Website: bh-photo
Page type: stored-credit-cards
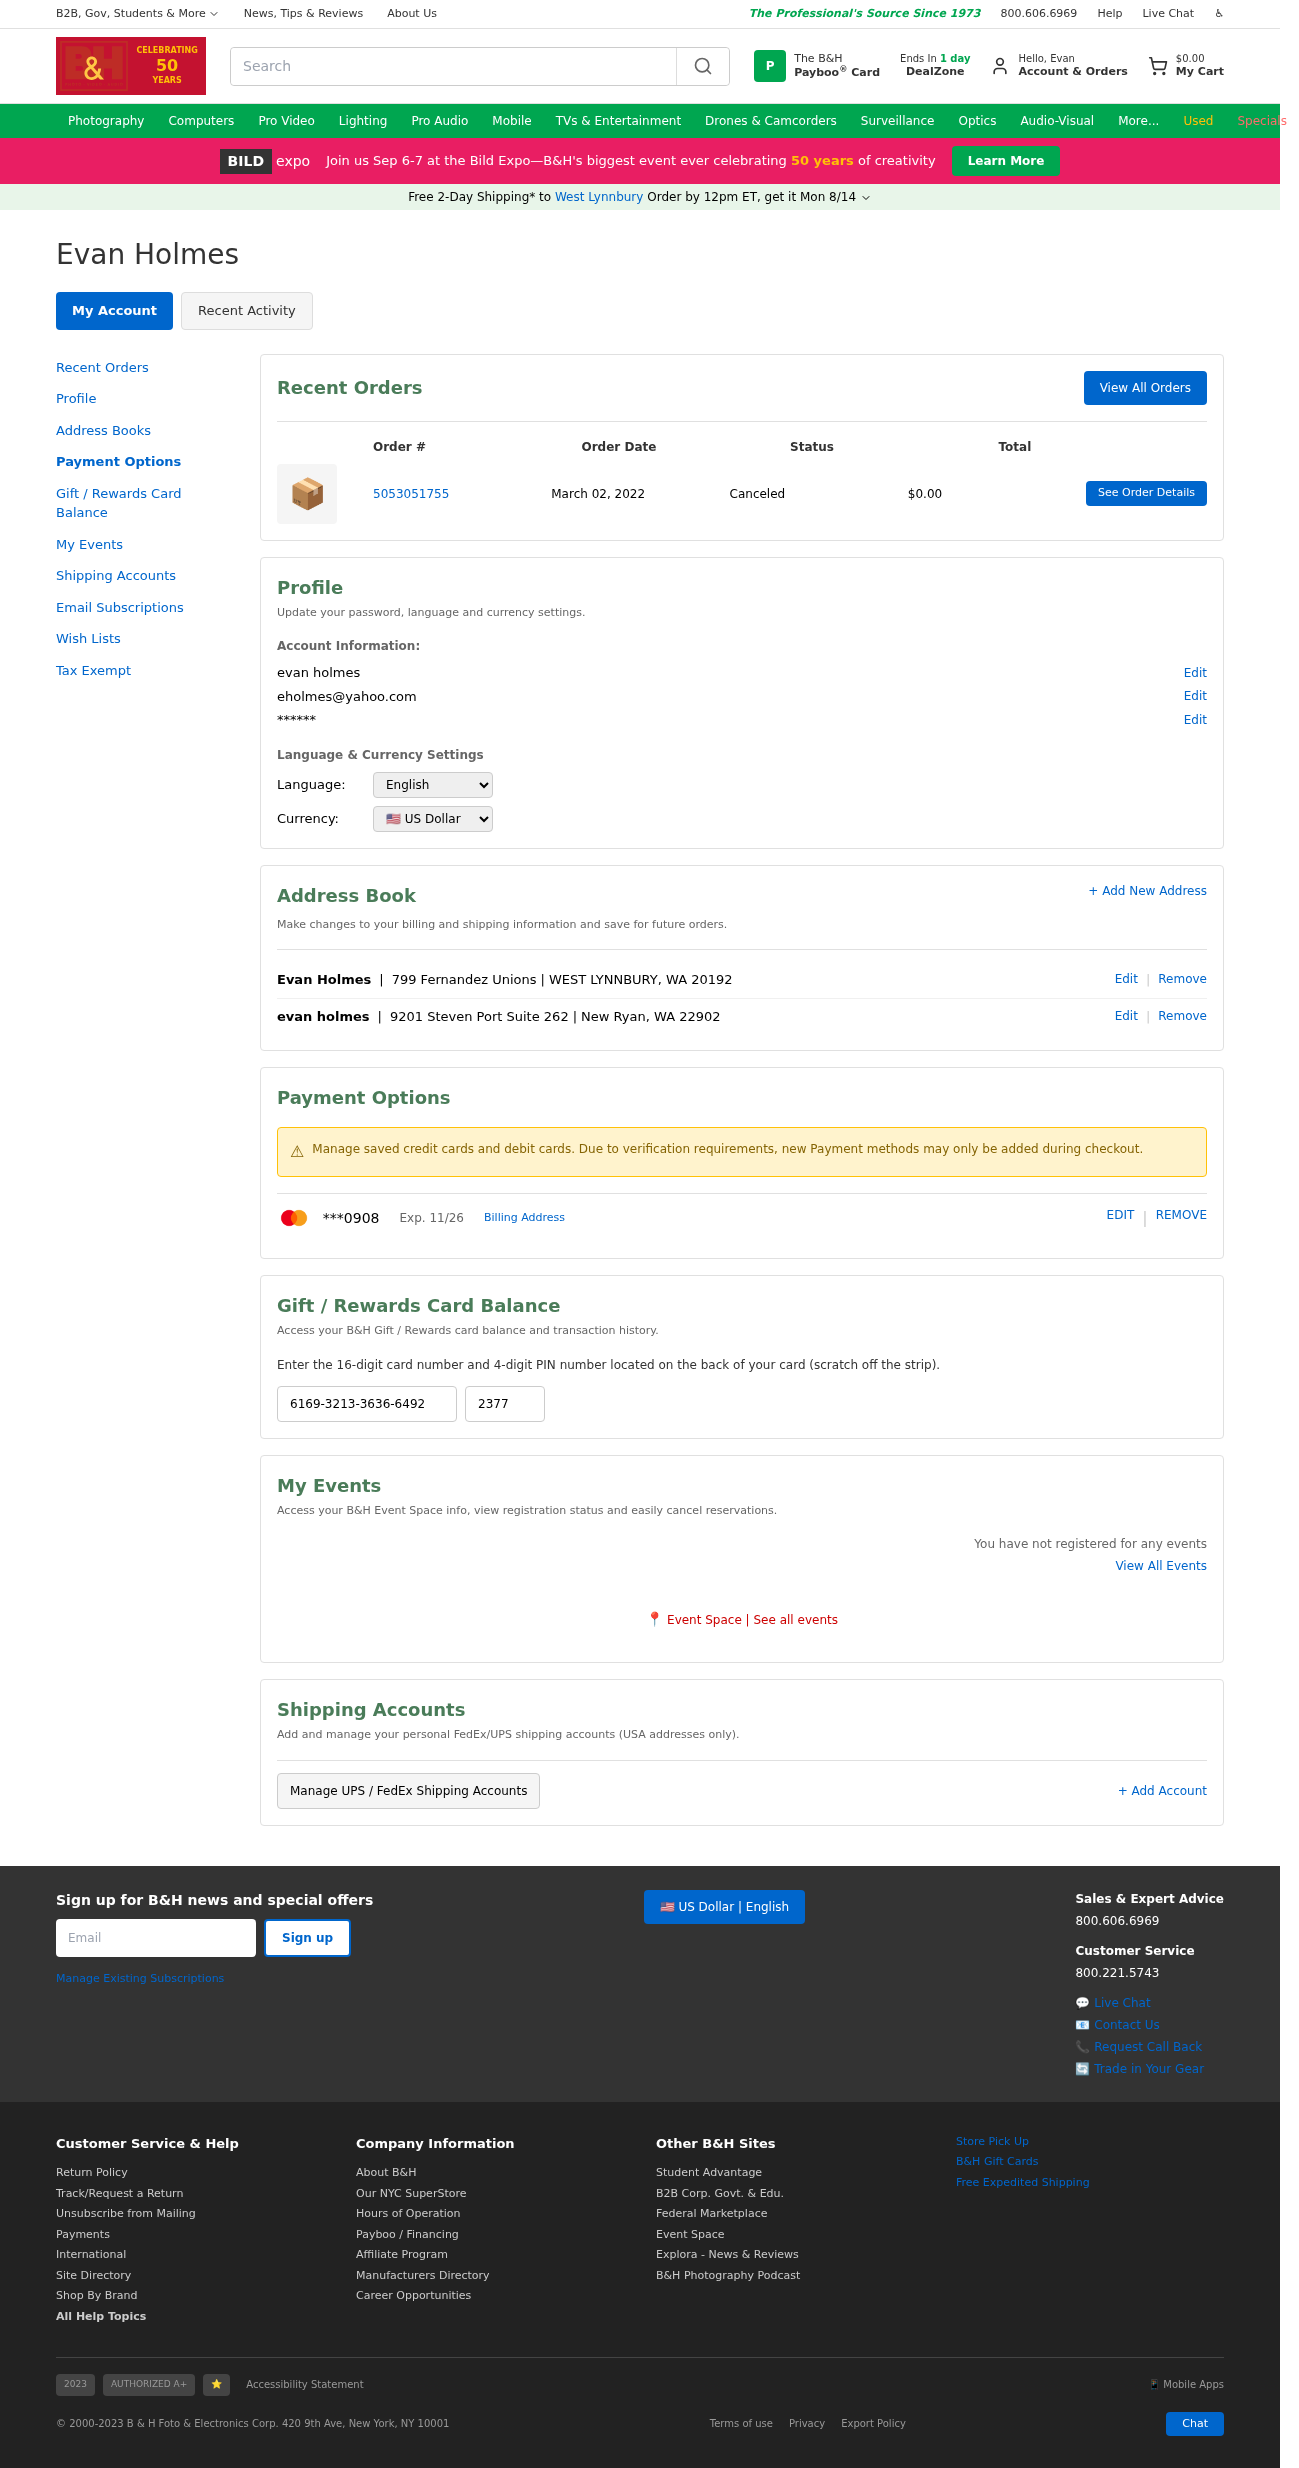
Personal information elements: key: PII_CARD_EXPIRY
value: Exp. 11/26
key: PII_CARD_LAST4
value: ***0908
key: PII_CITY
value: West Lynnbury
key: PII_EMAIL
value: eholmes@yahoo.com
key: PII_FIRSTNAME
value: Evan
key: PII_FULLNAME
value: evan holmes
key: PII_FULLNAME
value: Evan Holmes
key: PII_LOCATION1_CITY_STATE_ZIP
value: New Ryan, WA 22902
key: PII_LOCATION1_STREET
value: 9201 Steven Port Suite 262
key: PII_STREET
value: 799 Fernandez Unions
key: PII_CITY_STATE_ZIP
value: WEST LYNNBURY, WA 20192
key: PII_GIFT_CODE
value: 6169-3213-3636-6492
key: PII_GIFT_PIN
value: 2377
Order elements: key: ORDER_SUBTOTAL
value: $0.00
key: ORDER_ID
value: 5053051755
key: ORDER_DATE
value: March 02, 2022
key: ORDER_TOTAL
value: $0.00
Search elements: key: HEADER_SEARCH
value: Search